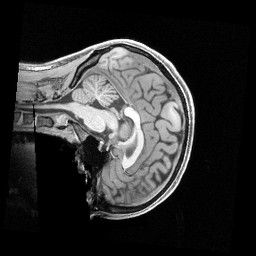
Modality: T1w
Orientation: sagittal
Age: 25
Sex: female
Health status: healthy
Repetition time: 2.4 s
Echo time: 0.00222 s